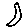
Label: moon